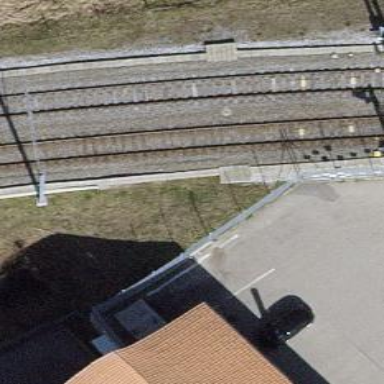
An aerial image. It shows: Single railway track with electrified contact line.